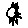
Label: sun